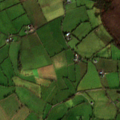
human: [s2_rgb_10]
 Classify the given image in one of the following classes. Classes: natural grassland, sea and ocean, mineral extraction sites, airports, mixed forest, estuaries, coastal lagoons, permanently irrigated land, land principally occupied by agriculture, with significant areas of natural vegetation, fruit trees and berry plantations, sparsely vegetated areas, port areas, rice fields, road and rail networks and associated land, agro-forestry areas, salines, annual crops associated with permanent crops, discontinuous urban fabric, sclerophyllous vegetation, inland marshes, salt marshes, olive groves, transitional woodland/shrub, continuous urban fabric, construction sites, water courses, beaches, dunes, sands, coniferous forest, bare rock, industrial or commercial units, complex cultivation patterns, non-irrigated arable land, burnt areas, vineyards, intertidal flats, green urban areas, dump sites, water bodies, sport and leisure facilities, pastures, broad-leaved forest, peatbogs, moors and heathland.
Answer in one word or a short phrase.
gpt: pastures, peatbogs